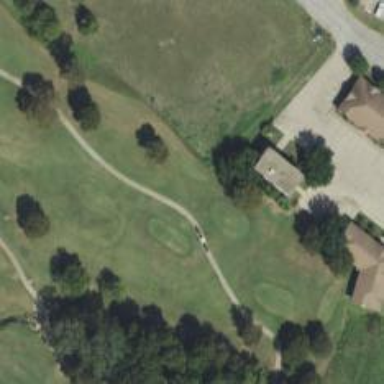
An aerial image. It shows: Path for both roads and golfers.